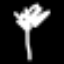
Label: palm tree